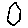
Label: hexagon